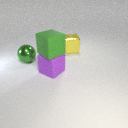
large green metal sphere in front of large yellow metal cube